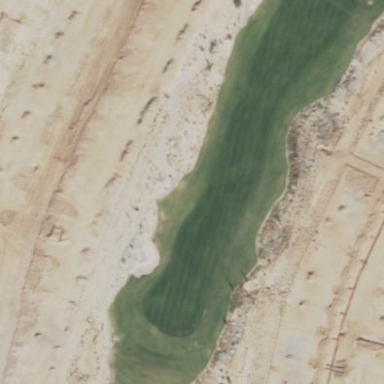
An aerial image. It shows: Rough area on grassy golf course.